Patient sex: M
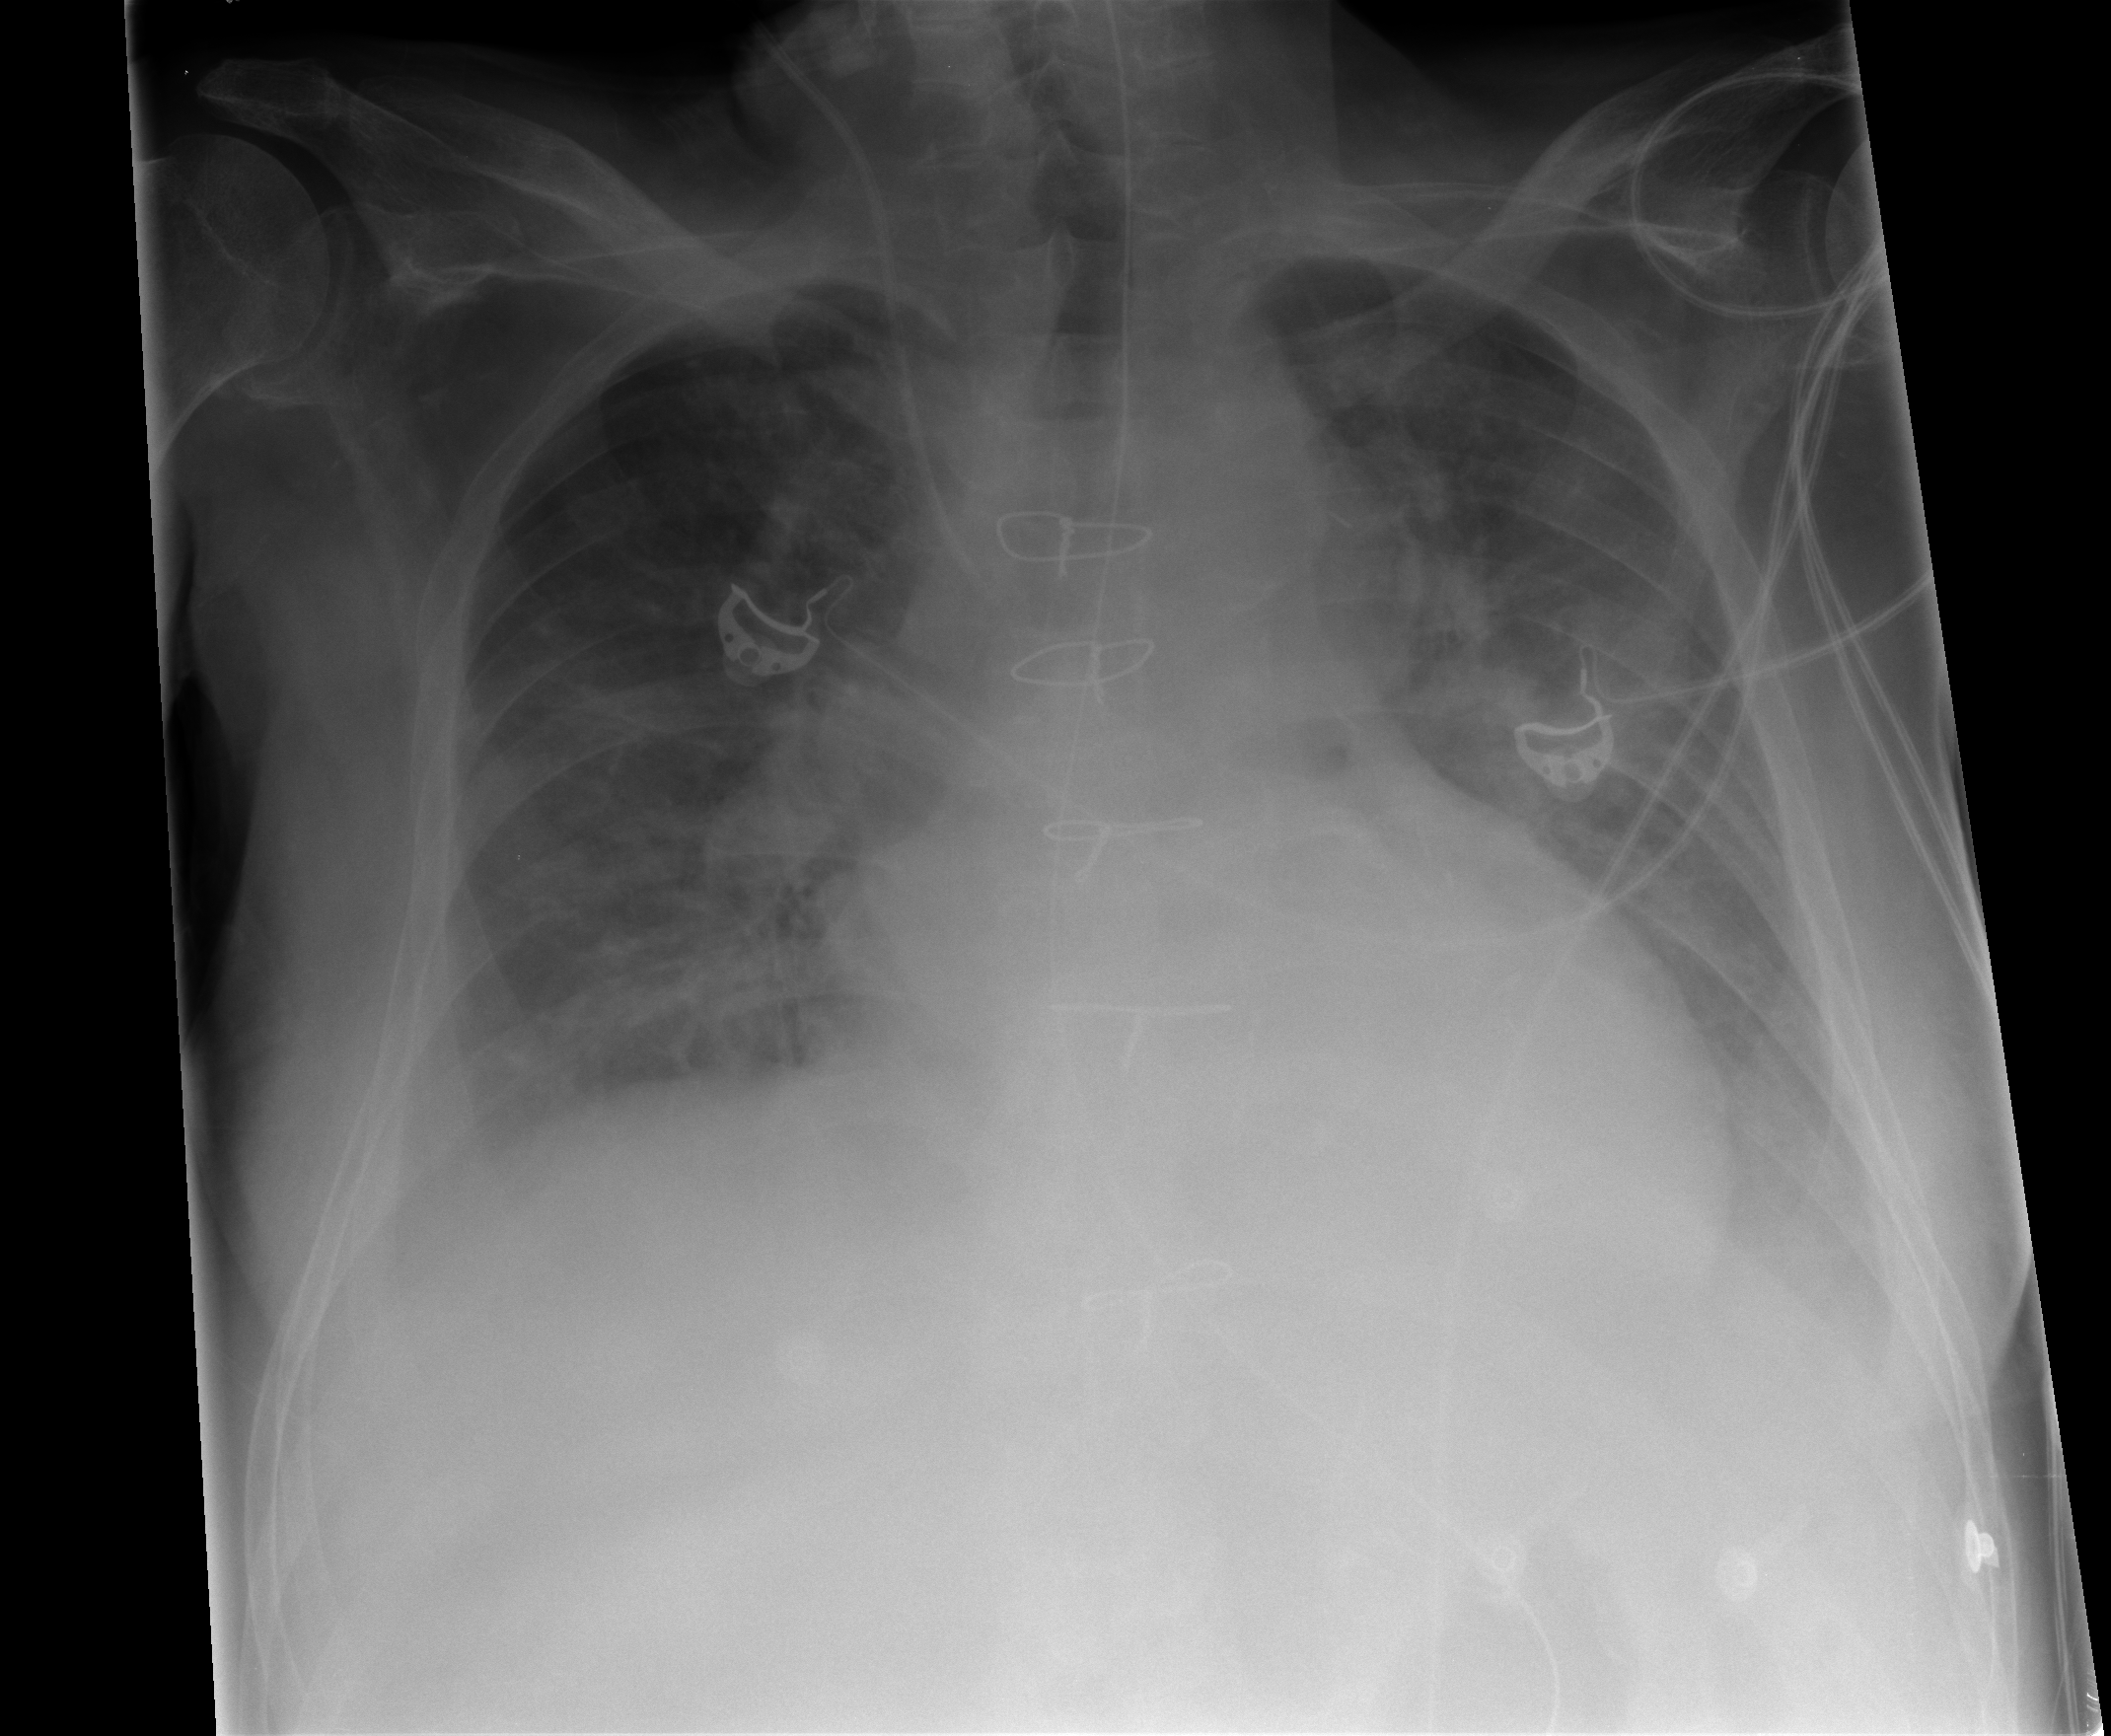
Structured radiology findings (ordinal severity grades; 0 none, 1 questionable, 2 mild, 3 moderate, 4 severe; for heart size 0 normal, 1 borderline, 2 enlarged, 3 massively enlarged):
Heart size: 2
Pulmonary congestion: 2
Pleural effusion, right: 2
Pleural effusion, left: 2
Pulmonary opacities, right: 0
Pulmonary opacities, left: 0
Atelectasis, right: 2
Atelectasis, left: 2